Question: Can I achieve a custom CSS border with a button at one end which looks like this
?

I have achieved using image <URL>
'''
#stretch {
border-image: url(http://akitech.org/img/border.png) 30 30 stretch;
}
'''
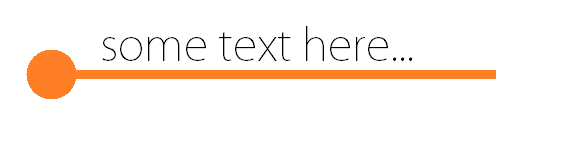
Answer: The easiest way is to use CSS pseudo-elements to create the decoration (the circle at the left) and to mask the chamfer at the right of the border (the angle at which the 'border-right' would otherwise meet):
'''
div {
border: 10px solid transparent;
width: 250px;
padding: 10px 20px;
position: relative;
/* this property has to be set to change the border-color: */
border-bottom-color: #f90;
}
/* common shared styles: */
div::before,
div::after {
/* to ensure the pseudo-elements are rendered: */
content: '';
/* for positioning: */
position: absolute;
/* positioning the element with its uppermost edge
against the bottom of the element, against the
upper side of the bottom-border: */
top: 100%;
/* again, set to change the color of the ends: */
background-color: #f90;
}
div::before {
/* position against the left edge: */
left: 0;
/* move the pseudo element 10px up, and
10px left: */
margin: -10px 0 0 -10px;
height: 30px;
width: 30px;
/* making the pseudo-element a circle: */
border-radius: 50%;
}
/* masking the chamfer of the border-bottom's
right-most edge: */
div::after {
left: 100%;
/* making the height/width the same width
as the border itself: */
height: 10px;
width: 10px;
}
'''
'''
div {
border: 10px solid transparent;
width: 250px;
padding: 10px 20px;
position: relative;
border-bottom-color: #f90;
}
div::before,
div::after {
content: '';
position: absolute;
top: 100%;
background-color: #f90;
}
div::before {
left: 0;
margin: -10px 0 0 -10px;
height: 30px;
width: 30px;
border-radius: 50%;
}
div::after {
left: 100%;
height: 10px;
width: 10px;
}
'''
'''
<div id="stretch">Here, the image is stretched to fill the area.</div>
'''
In order to have these borders adapt to the length of the text, either the elements you want to have custom-bordered must themselves be able to contract to the width of the text, either using 'float':
'''
div {
border: 10px solid transparent;
position: relative;
border-bottom-color: #f90;
padding-left: 20px;
/* forces the element to take up only that space required by
its (non-floated) contents: */
float: left;
/* forces the floated elements to the next line: */
clear: left;
}
'''
'''
div {
border: 10px solid transparent;
position: relative;
border-bottom-color: #f90;
padding-left: 20px;
float: left;
clear: left;
}
div::before,
div::after {
content: '';
position: absolute;
top: 100%;
background-color: #f90;
}
div::before {
left: 0;
margin: -10px 0 0 -10px;
height: 30px;
width: 30px;
border-radius: 50%;
}
div::after {
left: 100%;
height: 10px;
width: 10px;
}
'''
'''
<div>text</div>
<div>longer text</div>
<div>much longer text</div>
<div>much much much longer text</div>
'''
Or, possibly more simply, use 'display: inline-block':
'''
div {
border: 10px solid transparent;
position: relative;
border-bottom-color: #f90;
padding-left: 20px;
display: inline-block;
}
'''
'''
div {
border: 10px solid transparent;
position: relative;
border-bottom-color: #f90;
padding-left: 20px;
display: inline-block;
}
div::before,
div::after {
content: '';
position: absolute;
top: 100%;
background-color: #f90;
}
div::before {
left: 0;
margin: -10px 0 0 -10px;
height: 30px;
width: 30px;
border-radius: 50%;
}
div::after {
left: 100%;
height: 10px;
width: 10px;
}
'''
'''
<div>text</div>
<div>longer text</div>
<div>much longer text</div>
<div>much much much longer text</div>
'''
Or 'display: inline' (these don't automatically force new-lines between elements, obviously):
'''
div {
border: 10px solid transparent;
position: relative;
border-bottom-color: #f90;
padding-left: 20px;
display: inline;
}
'''
'''
div {
border: 10px solid transparent;
position: relative;
border-bottom-color: #f90;
padding-left: 20px;
display: inline;
}
div::before,
div::after {
content: '';
position: absolute;
top: 100%;
background-color: #f90;
}
div::before {
left: 0;
margin: -10px 0 0 -10px;
height: 30px;
width: 30px;
border-radius: 50%;
}
div::after {
left: 100%;
height: 10px;
width: 10px;
}
'''
'''
<div>text</div>
<div>longer text</div>
<div>much longer text</div>
<div>much much much longer text</div>
'''